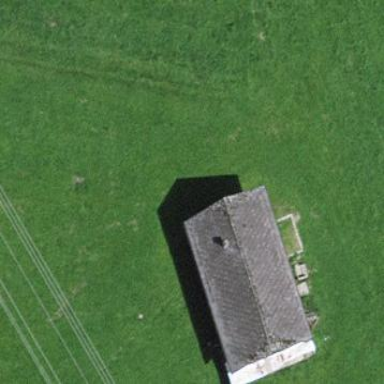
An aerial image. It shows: Farm auxiliary building.